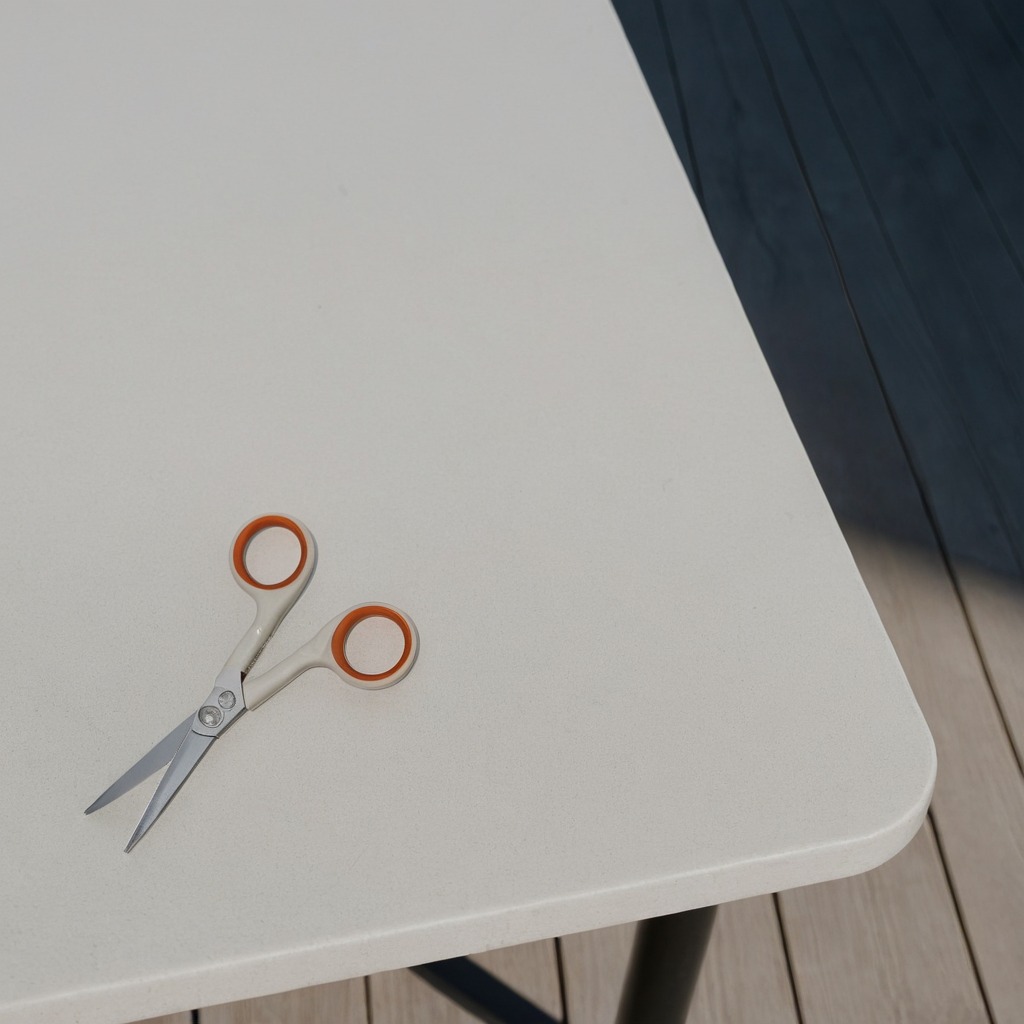
A scissor is lying on the table.